Aerial crown-view tile of a tropical tree (Barro Colorado Island, Panama), acquired 20240716:
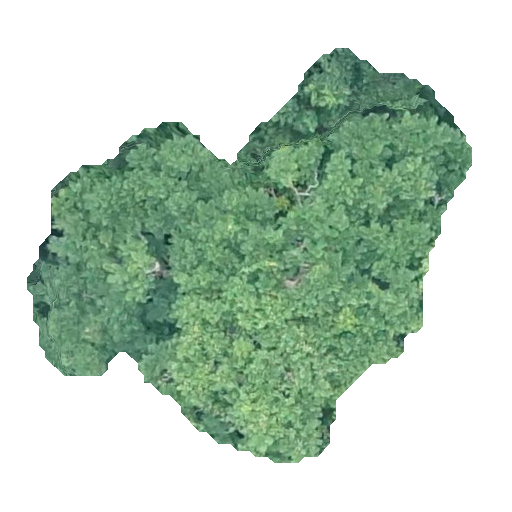
Species: Jacaranda copaia
GBIF accepted scientific name: Jacaranda copaia
Crown area: 174.358 m²